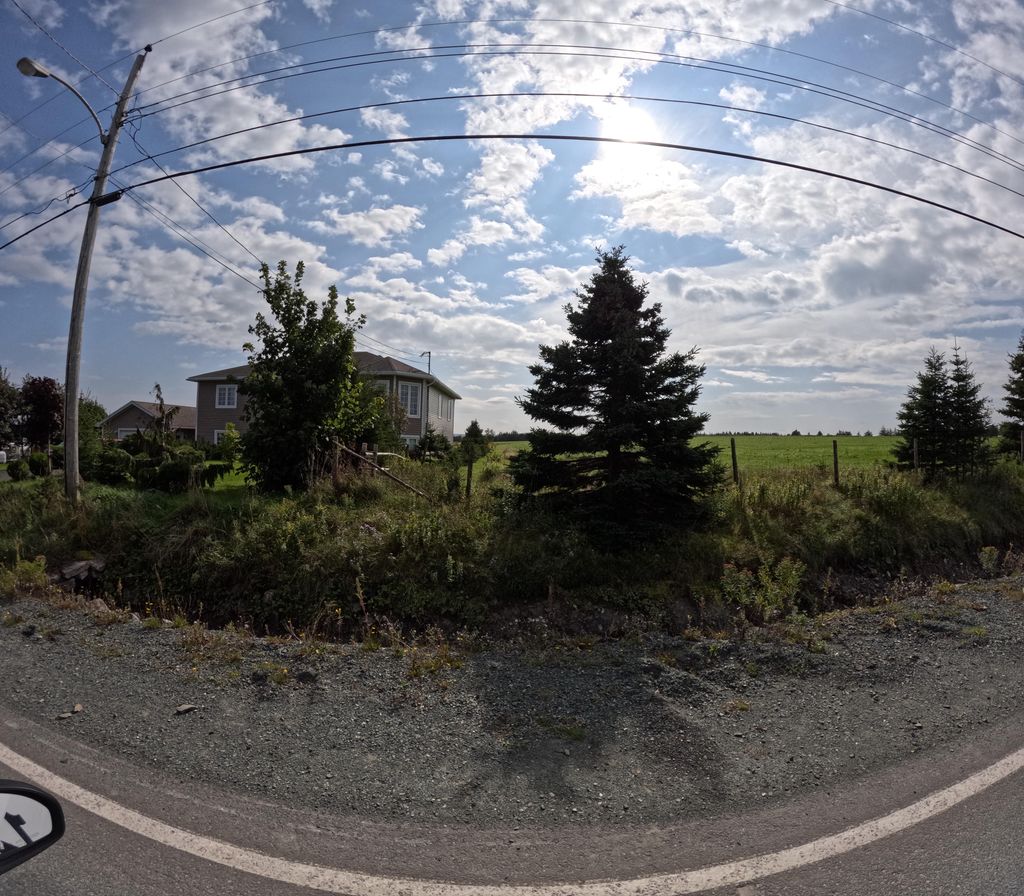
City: st_johns